Interaction volume radius: 5 \u00c5
Interaction volume height: 15 \u00c5
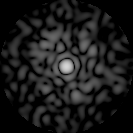
Disorder parameter: 0.8382